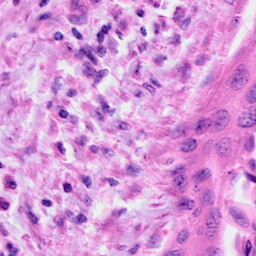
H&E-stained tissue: Cervix